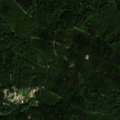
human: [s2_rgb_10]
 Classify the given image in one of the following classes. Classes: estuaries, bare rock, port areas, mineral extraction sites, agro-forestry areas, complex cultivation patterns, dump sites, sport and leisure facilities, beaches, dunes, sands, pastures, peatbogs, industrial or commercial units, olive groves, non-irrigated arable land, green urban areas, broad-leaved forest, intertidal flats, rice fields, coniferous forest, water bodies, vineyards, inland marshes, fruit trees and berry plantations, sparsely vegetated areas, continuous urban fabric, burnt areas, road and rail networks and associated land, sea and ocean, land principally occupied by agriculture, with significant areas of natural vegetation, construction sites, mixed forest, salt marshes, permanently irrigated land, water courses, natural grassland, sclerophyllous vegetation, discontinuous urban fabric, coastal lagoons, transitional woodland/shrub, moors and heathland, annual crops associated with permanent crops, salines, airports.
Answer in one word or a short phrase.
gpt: coniferous forest, mixed forest